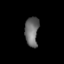
Tissue: lung
Cell type: Epithelial cells
Senescence score: 0.207
Nuclear area (px): 395
Mean DAPI intensity: 108.053